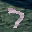
Label: 7